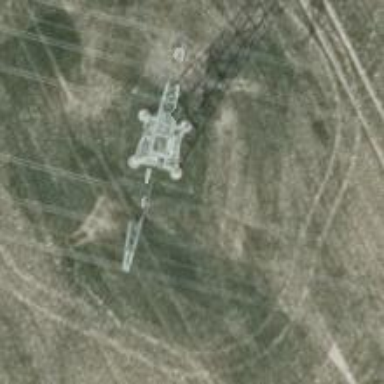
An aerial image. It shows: Power tower.